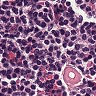
Metastatic tissue present: no